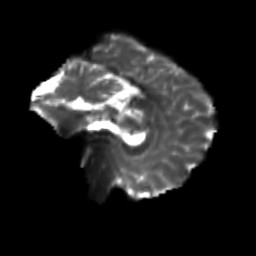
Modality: T2w
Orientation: sagittal
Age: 20
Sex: female
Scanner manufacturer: siemens
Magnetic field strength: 3 T
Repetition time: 3.5 s
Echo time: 0.125 s